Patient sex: M
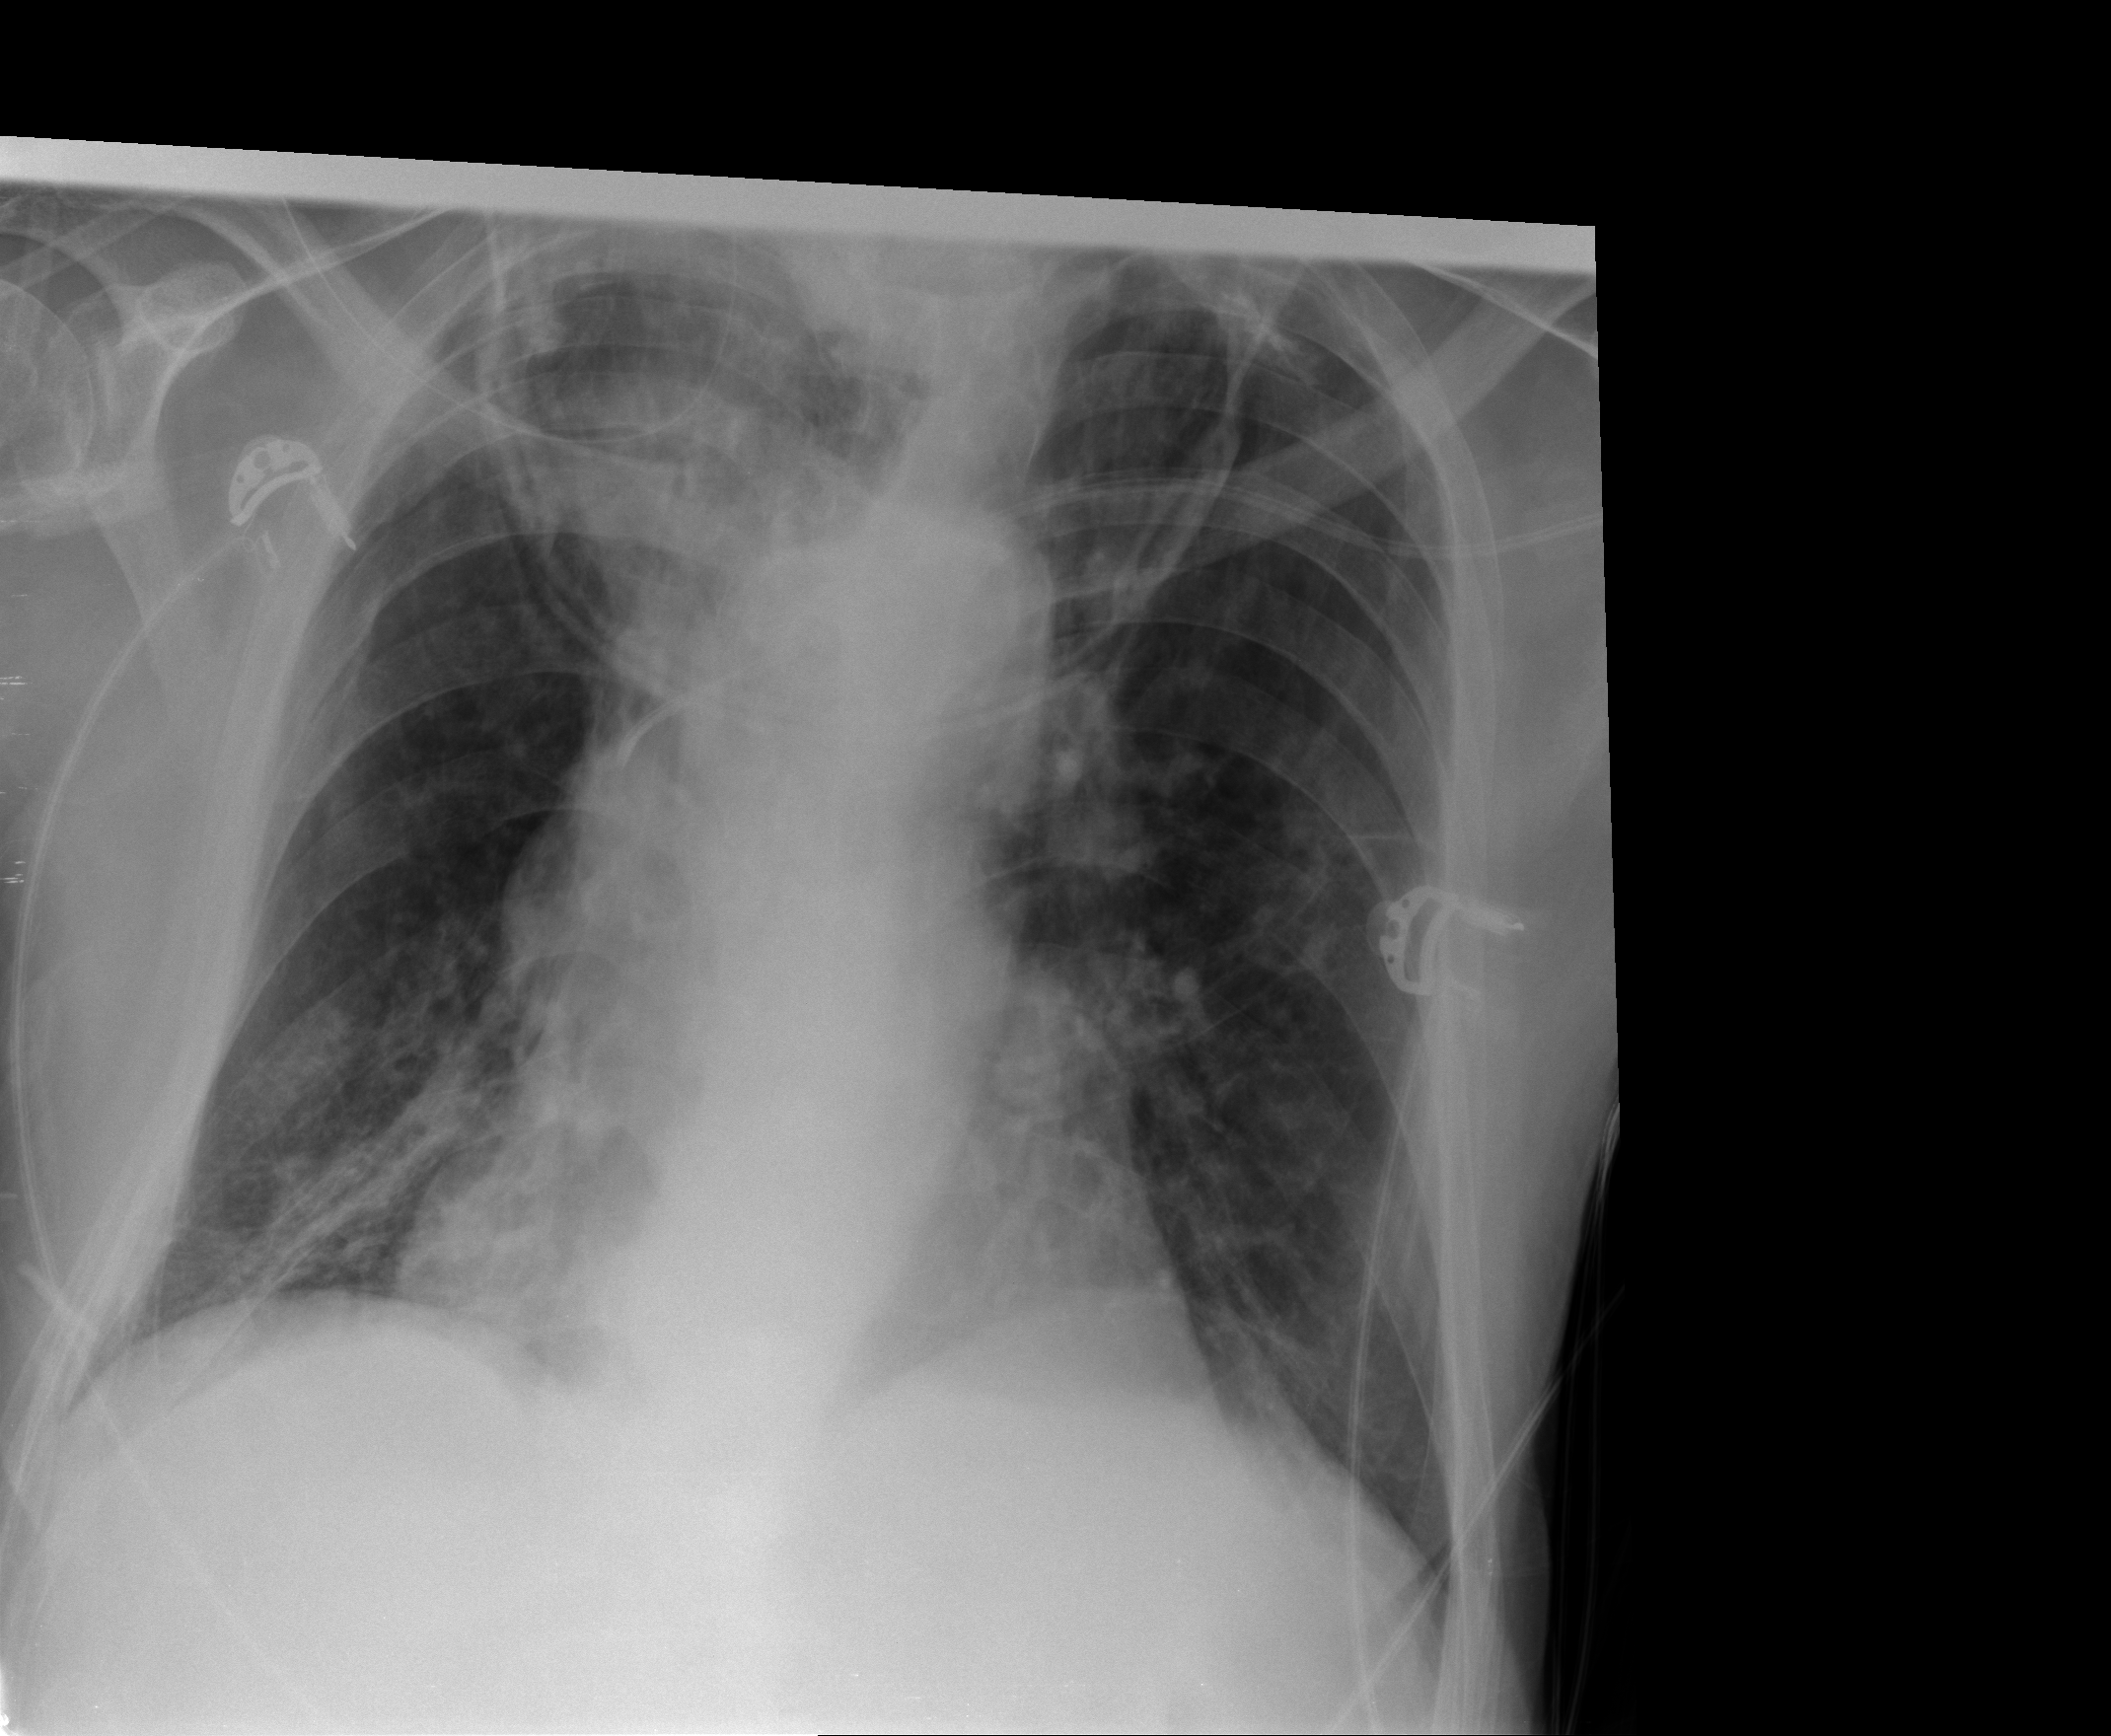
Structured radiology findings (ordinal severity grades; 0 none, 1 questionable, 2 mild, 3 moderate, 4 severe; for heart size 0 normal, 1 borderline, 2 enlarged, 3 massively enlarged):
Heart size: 1
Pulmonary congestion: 0
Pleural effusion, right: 0
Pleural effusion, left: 0
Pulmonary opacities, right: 2
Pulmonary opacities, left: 0
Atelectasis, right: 2
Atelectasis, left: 2